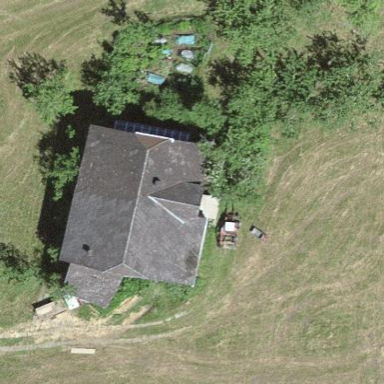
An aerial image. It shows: Farm building.